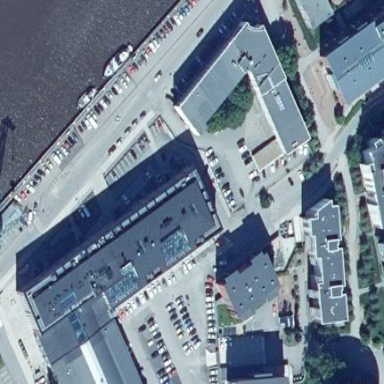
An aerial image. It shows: Historic factory building converted into apartments.